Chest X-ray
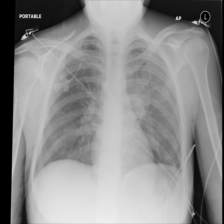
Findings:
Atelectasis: negative
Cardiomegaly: negative
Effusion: negative
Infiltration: positive
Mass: negative
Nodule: negative
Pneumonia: negative
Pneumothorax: negative
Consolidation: negative
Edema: negative
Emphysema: negative
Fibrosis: negative
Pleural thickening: negative
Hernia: negative